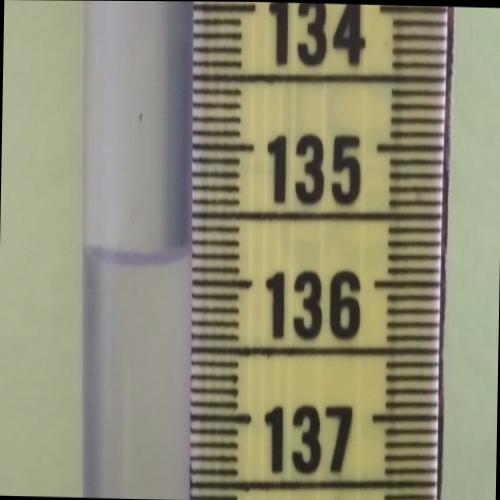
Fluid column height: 135.8 cm